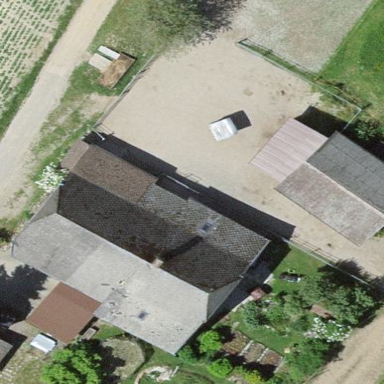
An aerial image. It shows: Farm building.